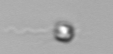
Label: flagellate